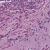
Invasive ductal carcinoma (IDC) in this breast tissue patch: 1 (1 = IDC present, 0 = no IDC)